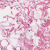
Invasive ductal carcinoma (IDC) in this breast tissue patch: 0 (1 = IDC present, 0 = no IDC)